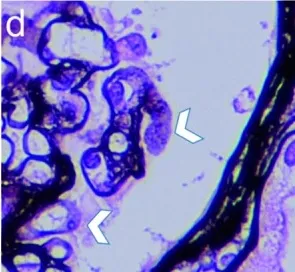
Light microscopic findings. D: PAM staining revealed partial bubble-type appearance (white arrows).
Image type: pathology (methenamine_silver)